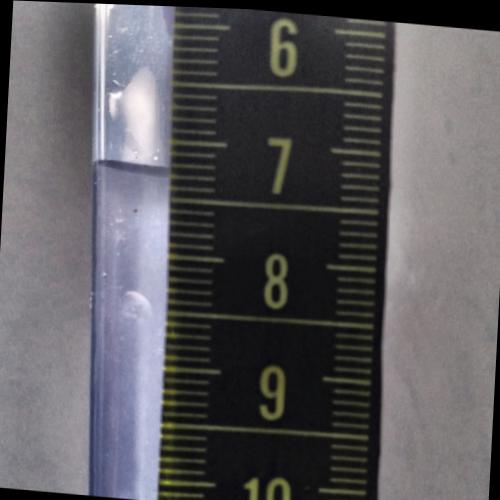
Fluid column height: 7.2 cm